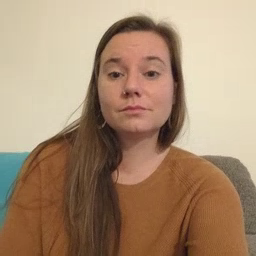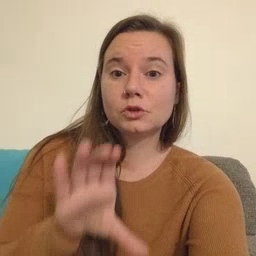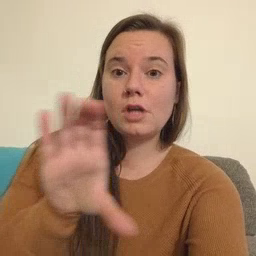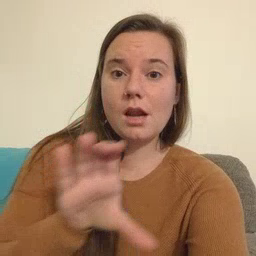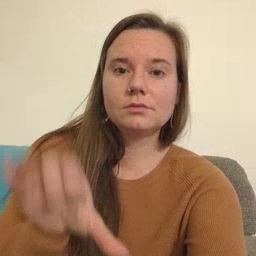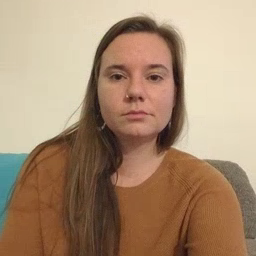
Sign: chocolate